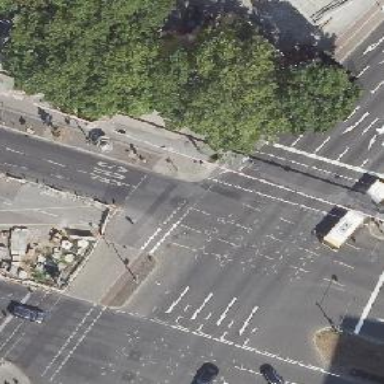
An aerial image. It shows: Secondary road with asphalt surface. There is cycleway on the right shared with buses.